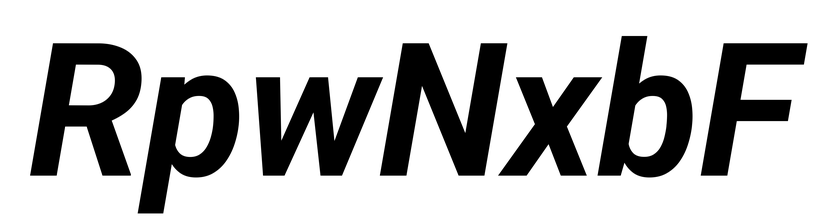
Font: Roboto-Italic_Bold_Italic